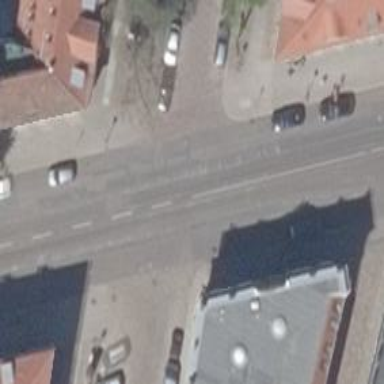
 with parallel parking lanes. The road has embedded tram rails and the sidewalks have sett surface."